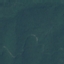
Label: Forest